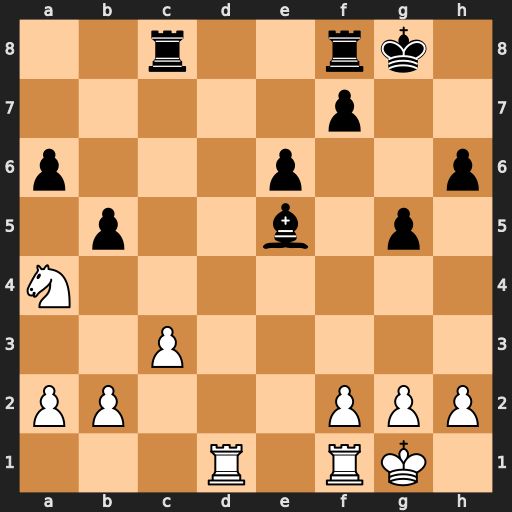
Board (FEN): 2r2rk1/5p2/p3p2p/1p2b1p1/N7/2P5/PP3PPP/3R1RK1
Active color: w
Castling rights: -
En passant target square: -
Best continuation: Nb6 Rc6 Nd7 Bd6 Nxf8